Question: I tried many ways but I can't add logo in ActionBar.
I'm building application with 'minSdkVersion = 9' and 'targetSdkVersion = 21', I successfully changed the of ActionBar and it works with API < 11 but can't add logo yet!
I have googled a lot and also read many answers on but nothing works.
I need a logo here

I tired adding logo in 'manifest' file like,
'''
<application android:logo="@drawable/ic_launcher">
'''
and
'''
<activity android:logo="@drawable/ic_launcher">
'''
but it doesn't work!
I also created 'res/values/themes.xml' file
'''
<style name="CustomActionBarTheme"
parent="@style/Theme.AppCompat">
<item name="android:actionBarStyle">@style/MyActionBar</item>
<item name="actionBarStyle">@style/MyActionBar</item>
</style>
<style name="MyActionBar"
parent="@style/Widget.AppCompat.Light.ActionBar.Solid.Inverse">
<item name="android:logo">@drawable/ic_launcher</item>
<item name="logo">@drawable/ic_launcher</item> //this is for support v7
</style>
'''
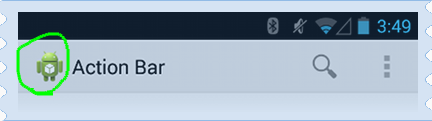
Answer: I understand. This question was answered in a previous questions by nadavfima on 8-19-14. As was stated there:
'''
getSupportActionBar().setDisplayShowHomeEnabled(true);
getSupportActionBar().setIcon(R.drawable.ic_launcher);
'''
After adding this code you will have an actionbar icon. Please CHECK this question as answered